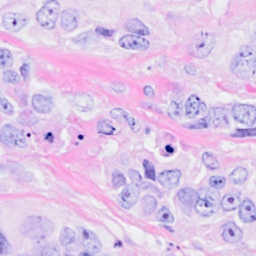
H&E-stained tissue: Breast